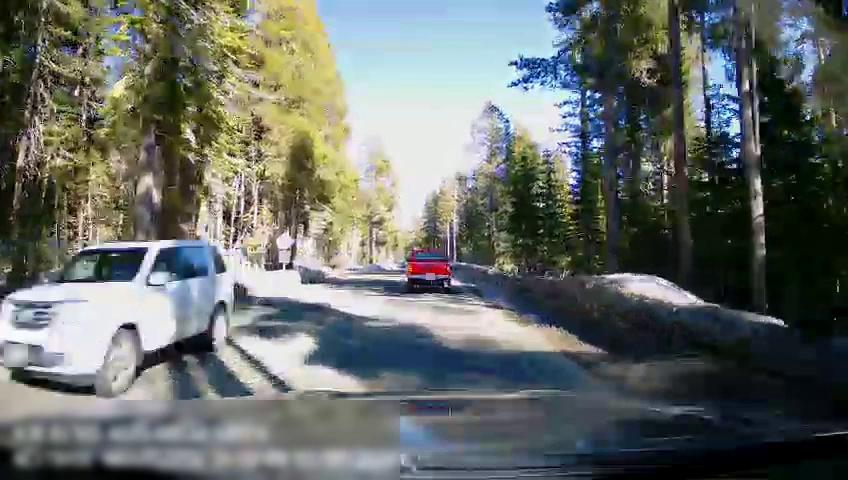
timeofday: Day
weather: Sunny
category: Drivable Space
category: Vehicles | SUV
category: Vehicles | Truck